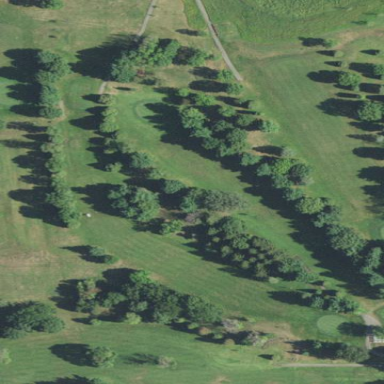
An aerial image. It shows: Golf course surrounded by greenery.